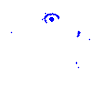
Particle: electron